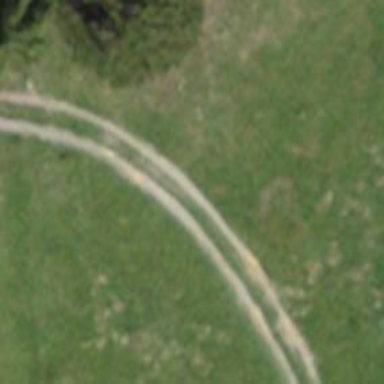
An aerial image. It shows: Path.